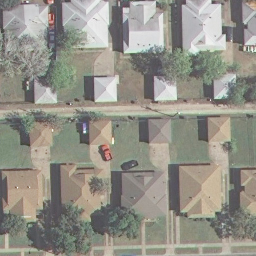
Label: residential